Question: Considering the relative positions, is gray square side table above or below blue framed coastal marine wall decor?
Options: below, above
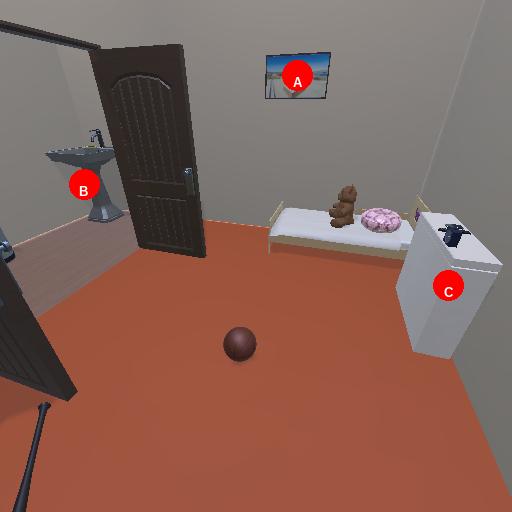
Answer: below